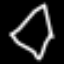
Label: diamond